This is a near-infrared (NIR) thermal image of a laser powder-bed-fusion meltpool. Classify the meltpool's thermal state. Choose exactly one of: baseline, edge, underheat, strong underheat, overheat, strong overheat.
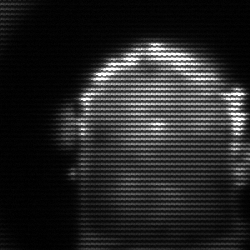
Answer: baseline